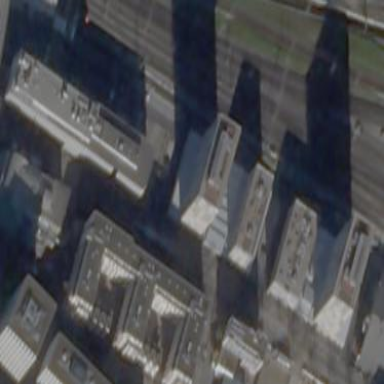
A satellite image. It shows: Office building with flat roof.